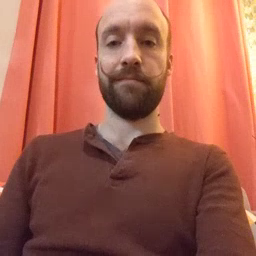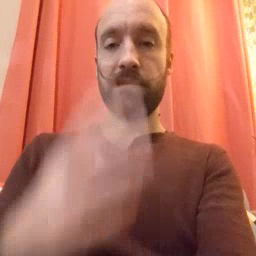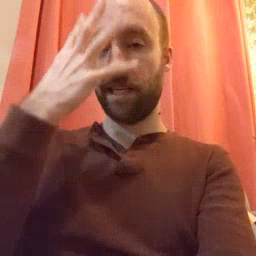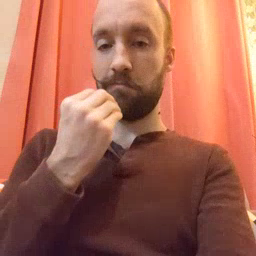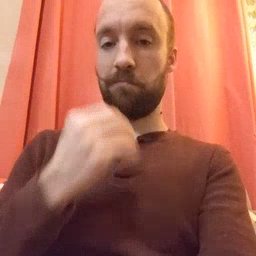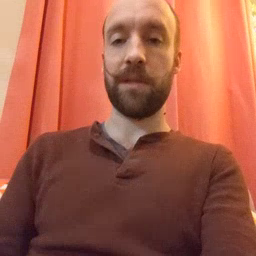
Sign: sleep